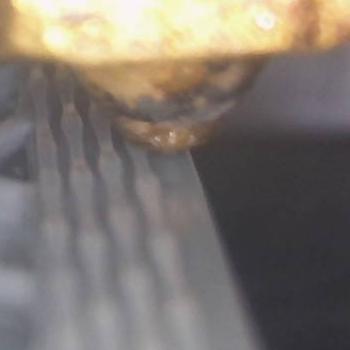
Flow rate: 39%